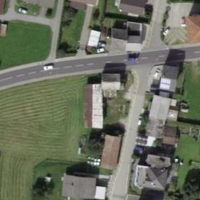
EUNIS habitat code: 54
Species observed at this site:
Phytolacca americana